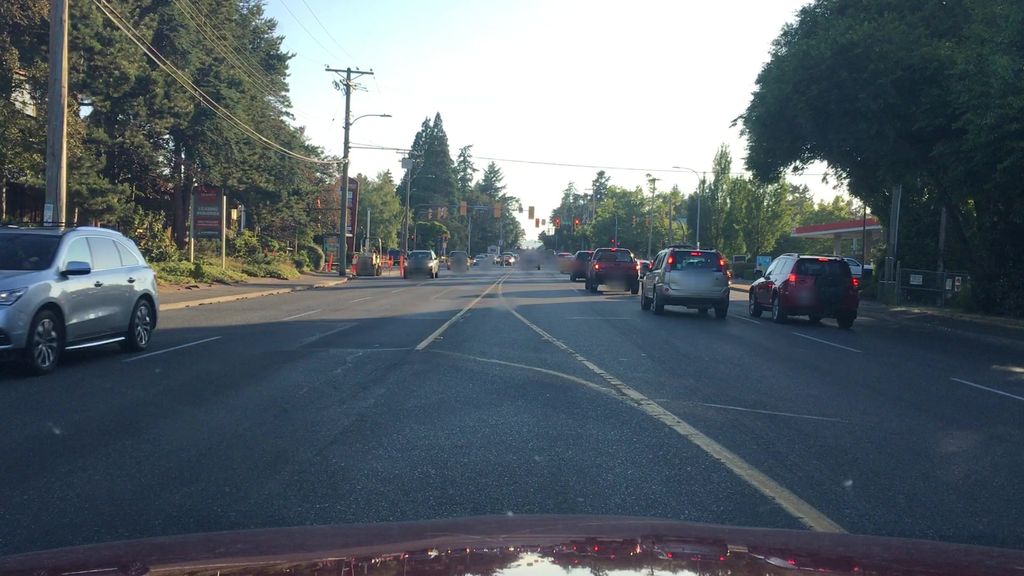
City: victoria